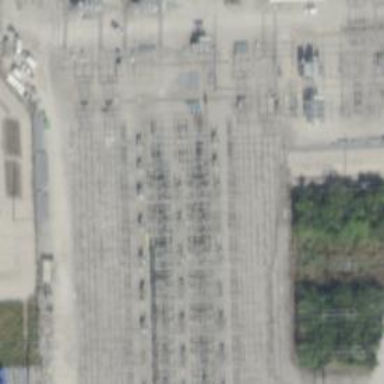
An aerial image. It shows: Switch for power supply.